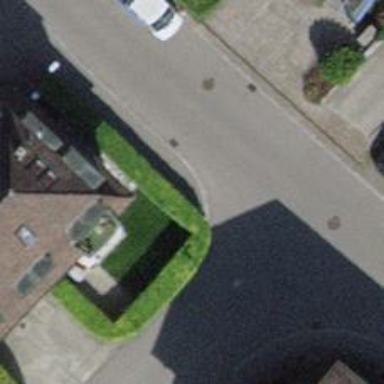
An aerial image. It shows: Kerb serving as barrier.